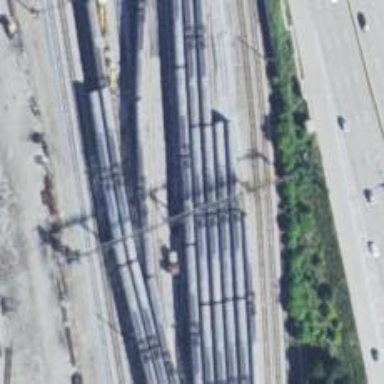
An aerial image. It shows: Rail yard with electrified contact lines for railway operations.